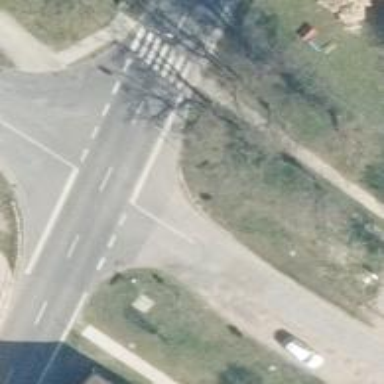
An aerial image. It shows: Stop road.